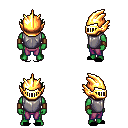
a pixel art fantasy rpg character, male body template, orc, green skin, steel chest armor, magenta pants, ruby red short mohawk hairstyle, gold helm, leather bracers, black slippers, four views (front, back, left, right), 2x2 character sprite sheet, small pixel art, hard edges, no anti-aliasing